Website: walmart
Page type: payment
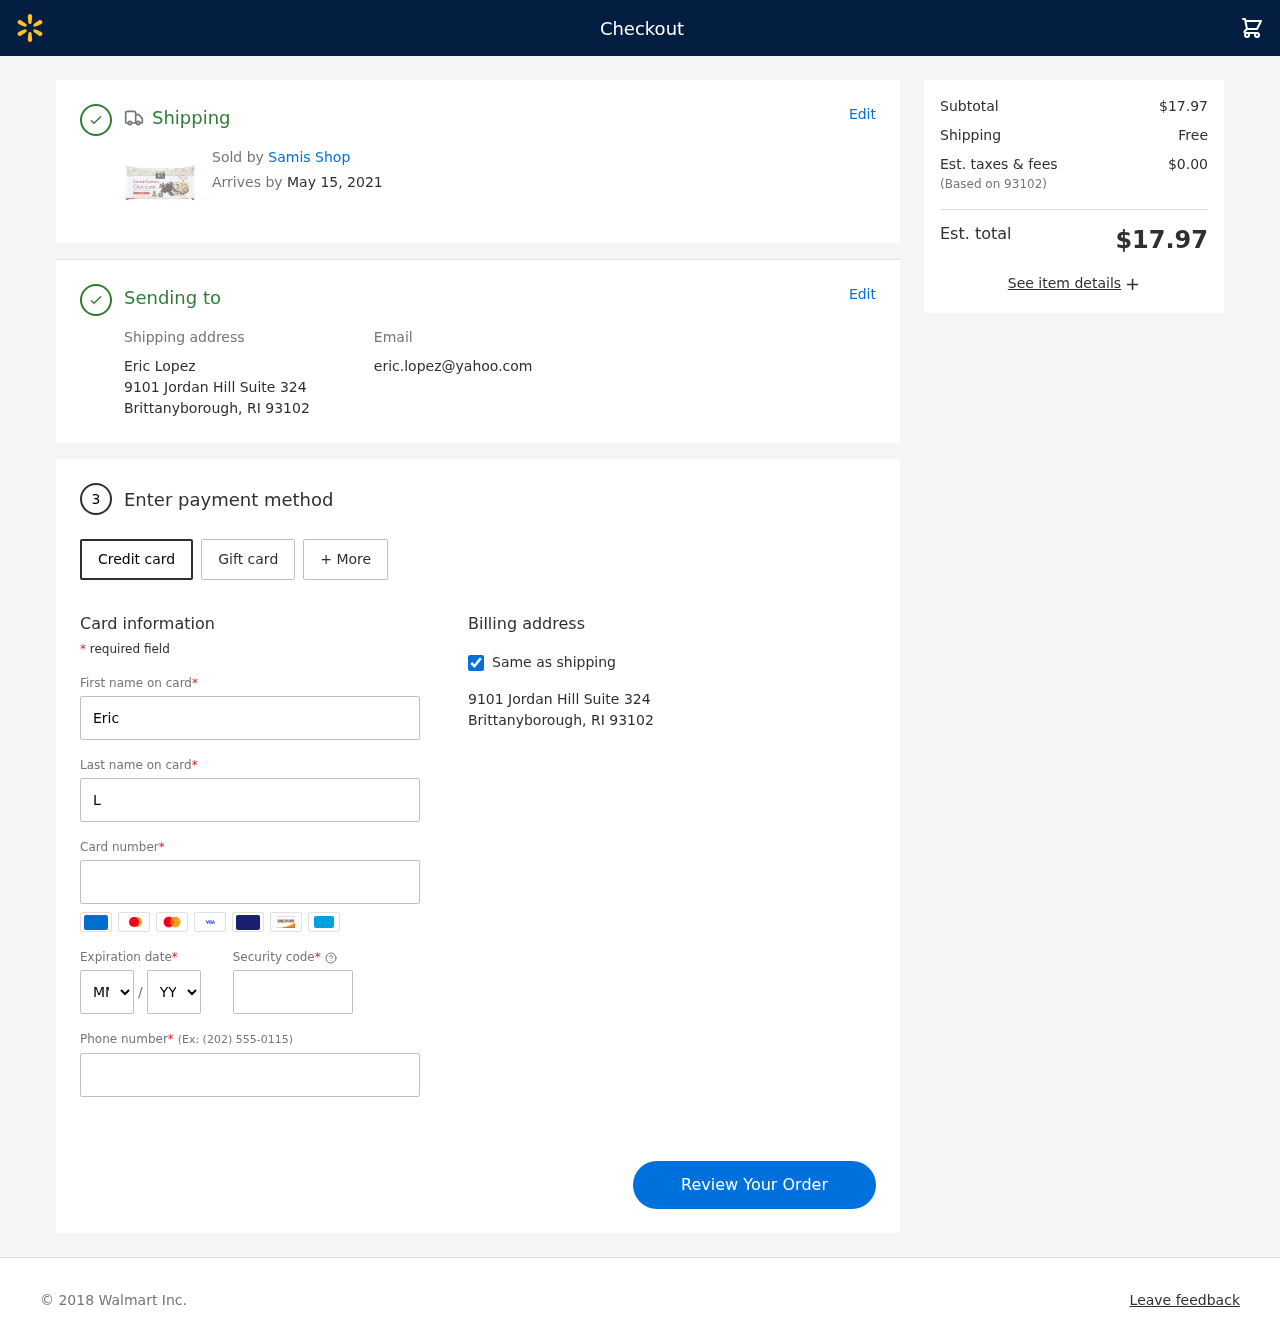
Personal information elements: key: PII_CARD_CVV
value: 0705
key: PII_CARD_EXPIRY_MONTH
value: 12
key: PII_CARD_EXPIRY_YEAR
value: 30
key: PII_CARD_NUMBER
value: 3790 4019 5402 689
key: PII_CITY_STATE_ZIP
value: Brittanyborough, RI 93102
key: PII_EMAIL
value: eric.lopez@yahoo.com
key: PII_FIRSTNAME
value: Eric
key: PII_FULLNAME
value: Eric Lopez
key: PII_LASTNAME
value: Lopez
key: PII_PHONE
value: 6974036153
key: PII_POSTCODE
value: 93102
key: PII_STREET
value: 9101 Jordan Hill Suite 324
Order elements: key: ORDER_DELIVERY_DATE
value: May 15, 2021
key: ORDER_SUBTOTAL
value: $17.97
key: ORDER_SHIPPING_COST
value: Free
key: ORDER_TAX
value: $0.00
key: ORDER_TOTAL
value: $17.97